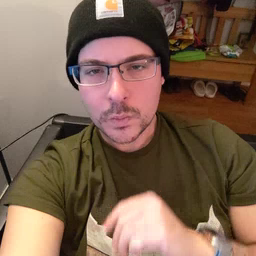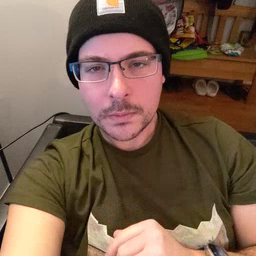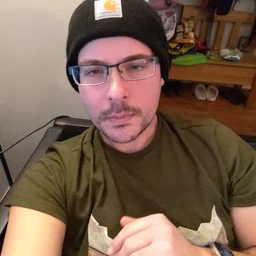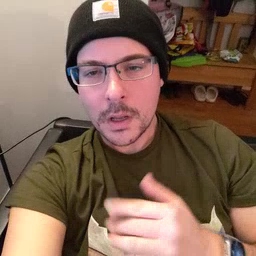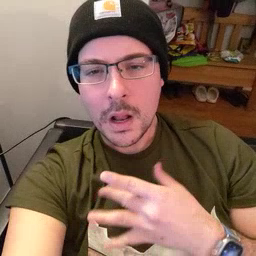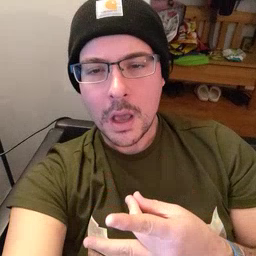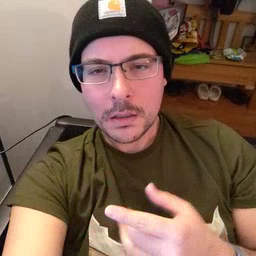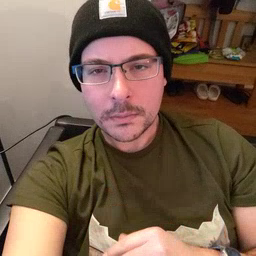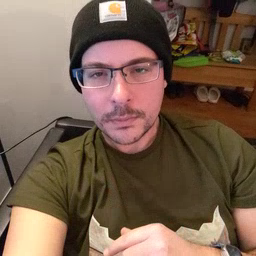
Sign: like